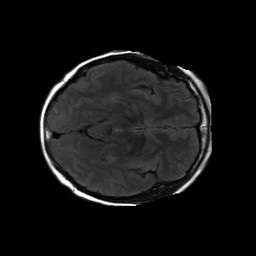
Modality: FLAIR
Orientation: axial
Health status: ill
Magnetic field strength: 3 T